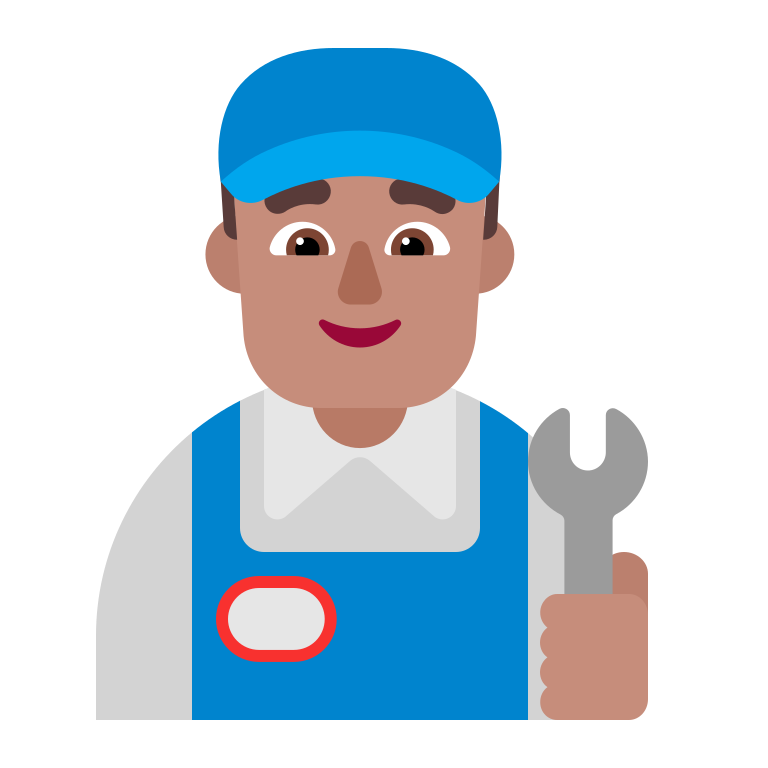
man mechanic flat